Aerial crown-view tile of a tropical tree (Barro Colorado Island, Panama), acquired 20250317:
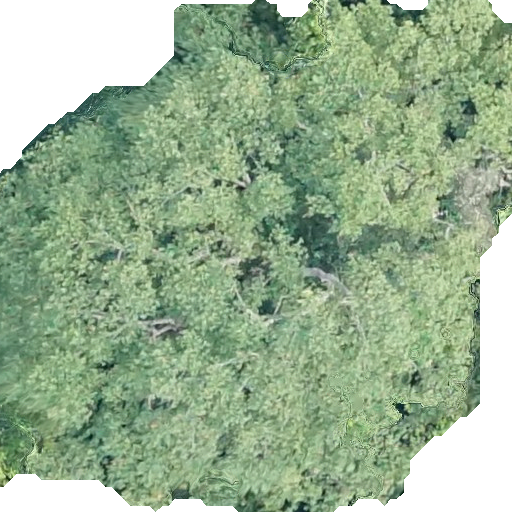
Species: Hieronyma alchorneoides
GBIF accepted scientific name: Hieronyma alchorneoides
Crown area: 371.824 m²